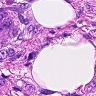
Metastatic tissue present: yes